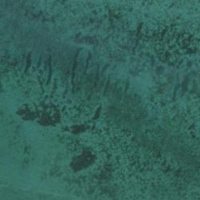
EUNIS habitat code: 14
Species observed at this site:
Tachybaptus ruficollis
Certhia brachydactyla
Corvus corone
Podiceps cristatus
Fulica atra
Falco subbuteo
Bucephala clangula
Falco peregrinus
Aegithalos caudatus
Turdus viscivorus
Buteo buteo
Sylvia atricapilla
Chroicocephalus ridibundus
Phylloscopus collybita
Larus michahellis
Cygnus olor
Gallinula chloropus
Erithacus rubecula
Pica pica
Sitta europaea
Columba livia
Falco tinnunculus
Cyanistes caeruleus
Riparia riparia
Anas platyrhynchos
Sturnus vulgaris
Troglodytes troglodytes
Chloris chloris
Streptopelia decaocto
Aythya fuligula
Passer domesticus
Fringilla coelebs
Coloeus monedula
Turdus merula
Columba palumbus
Phalacrocorax carbo
Tachymarptis melba
Mareca strepera
Parus major
Hirundo rustica
Mergus merganser
Milvus milvus
Milvus migrans
Anser anser
Motacilla alba
Coccothraustes coccothraustes
Accipiter nisus
Delichon urbicum